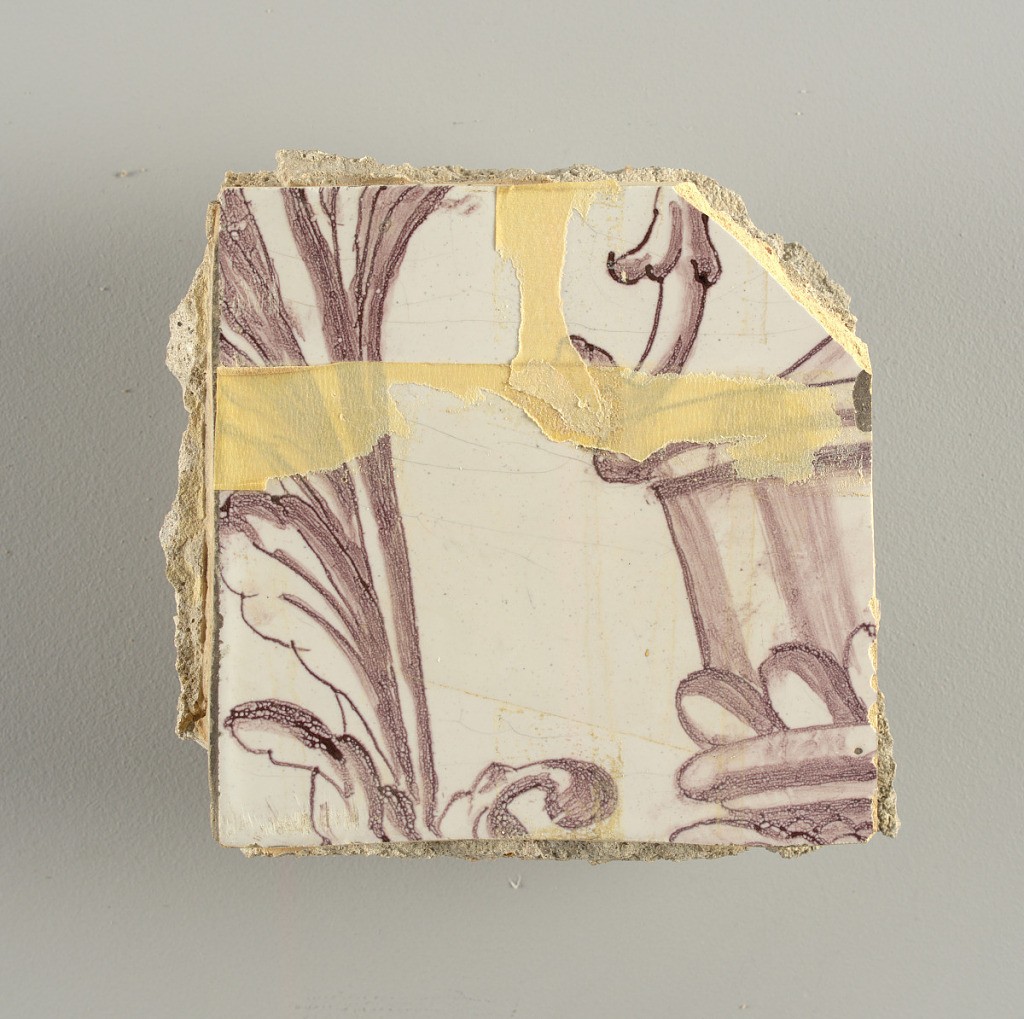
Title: Wall facing
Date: ca. 1725
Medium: Tin-glazed earthenware, underglaze
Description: Horizontal rectangle.  Thirty-seven tiles wide and twenty-one high with opening for door or window nineteen and one-half tiles high and twelve wide.  To left and right of opening, centered canopy above. Left, woman representing Hope, right, a sculputure urn.  Centered above opening, a mascaron.  Arabesque design of foliage.